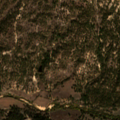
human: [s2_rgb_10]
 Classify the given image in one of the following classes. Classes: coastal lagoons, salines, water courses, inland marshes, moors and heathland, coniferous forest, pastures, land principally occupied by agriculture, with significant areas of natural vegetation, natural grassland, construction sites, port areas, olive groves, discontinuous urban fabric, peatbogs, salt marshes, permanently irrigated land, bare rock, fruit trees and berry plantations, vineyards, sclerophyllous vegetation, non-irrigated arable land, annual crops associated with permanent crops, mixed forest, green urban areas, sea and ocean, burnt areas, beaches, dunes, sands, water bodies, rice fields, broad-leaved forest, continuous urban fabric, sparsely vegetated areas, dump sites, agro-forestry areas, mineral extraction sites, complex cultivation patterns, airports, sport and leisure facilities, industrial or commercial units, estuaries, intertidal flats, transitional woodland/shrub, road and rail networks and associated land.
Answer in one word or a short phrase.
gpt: non-irrigated arable land, broad-leaved forest